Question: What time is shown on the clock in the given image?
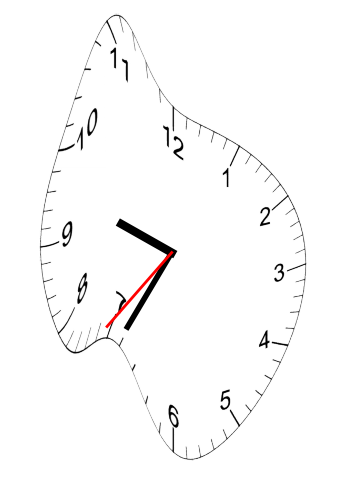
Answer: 09:34:36